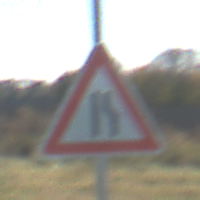
Verkehrszeichen: EinseitigVerengteFahrbahnRechts
Umgebung: Outdoor, Nature
Tageszeit: MorningAfternoon
Wetter: Clear
Licht: Natural
Jahreszeit: Autumn
Kontrast: HighContrast